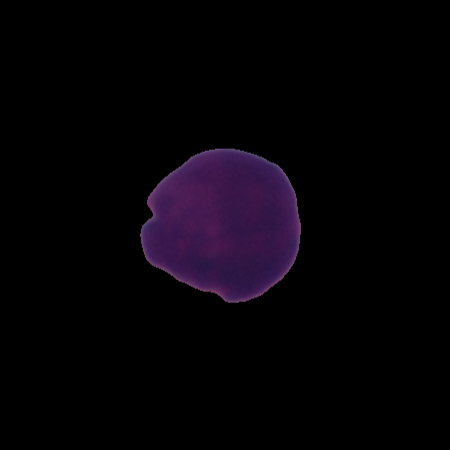
Label: healthy